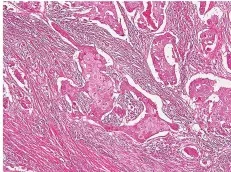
Cancer cells formed nests and exhibited keratinization. (A and C) The histological analysis showed structures comprising of predominantly solid and nest patterns, with keratinization (H&E; magnification, x100).
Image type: pathology (h&e)